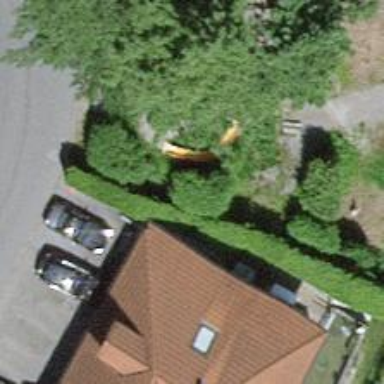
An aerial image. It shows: Hedge barrier.